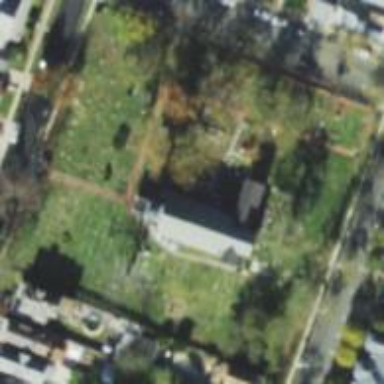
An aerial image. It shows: Cemetery.